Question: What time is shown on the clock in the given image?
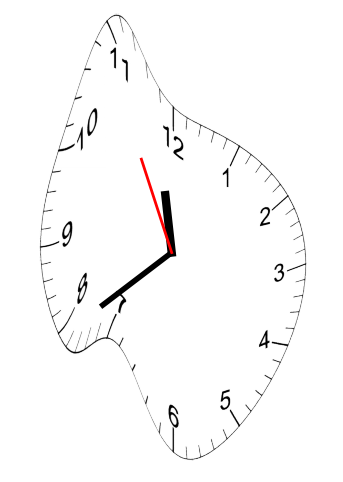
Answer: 11:38:55